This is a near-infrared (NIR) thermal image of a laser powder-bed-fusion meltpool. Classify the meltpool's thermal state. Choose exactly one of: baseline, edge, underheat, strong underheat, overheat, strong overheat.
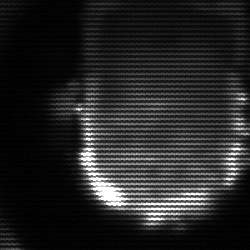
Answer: baseline